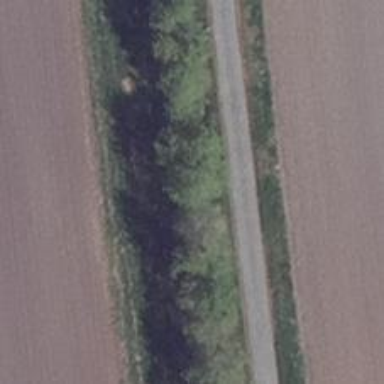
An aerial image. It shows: Row of deciduous broadleaved trees.